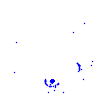
Particle: electron